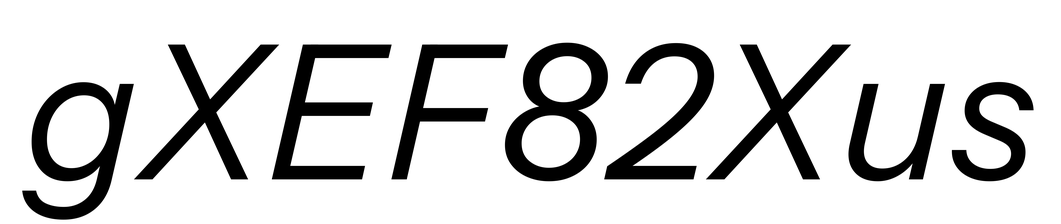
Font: InstrumentSans-Italic_Italic